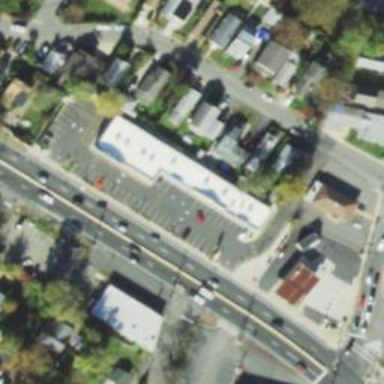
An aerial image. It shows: Retail building.